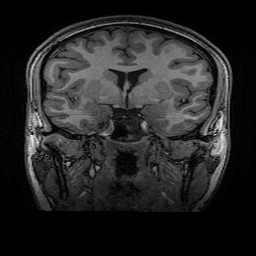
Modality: T1w
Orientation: sagittal
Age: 23
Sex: female
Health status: healthy
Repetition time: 2.53 s
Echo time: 0.0034 s